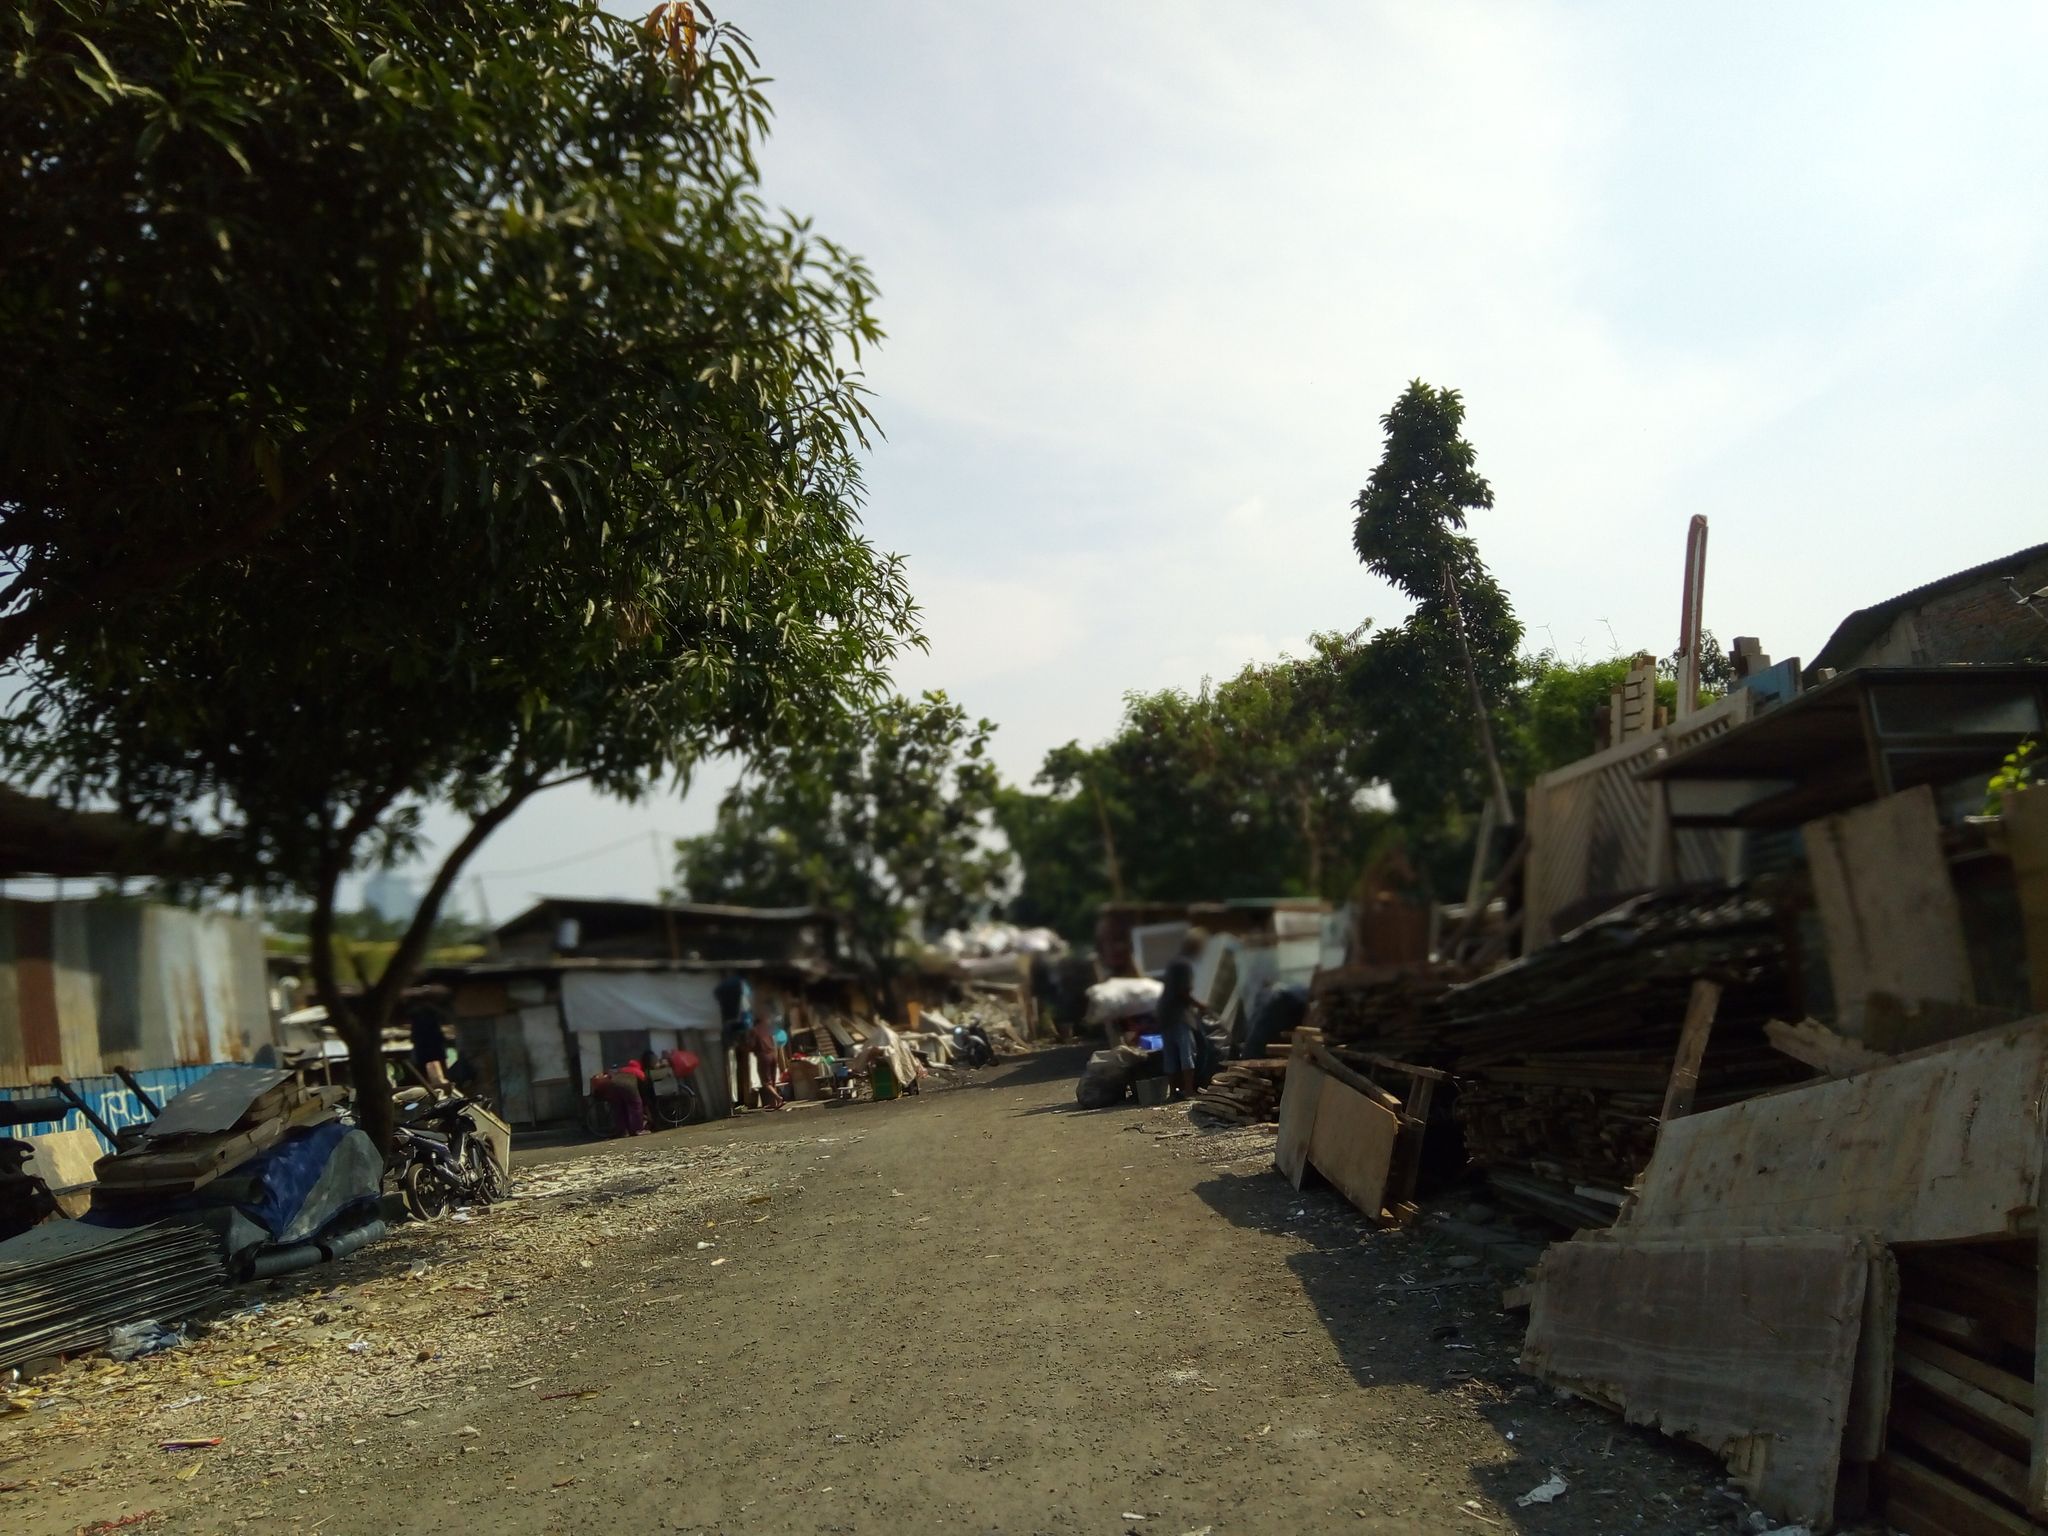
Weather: clear
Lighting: day
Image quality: good
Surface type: walking surface
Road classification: residential
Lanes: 1
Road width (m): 5
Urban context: urban centre
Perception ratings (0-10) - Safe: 1.11, Lively: 2.85, Beautiful: 3.13, Boring: 4.36, Depressing: 4.16, Wealthy: 5.34